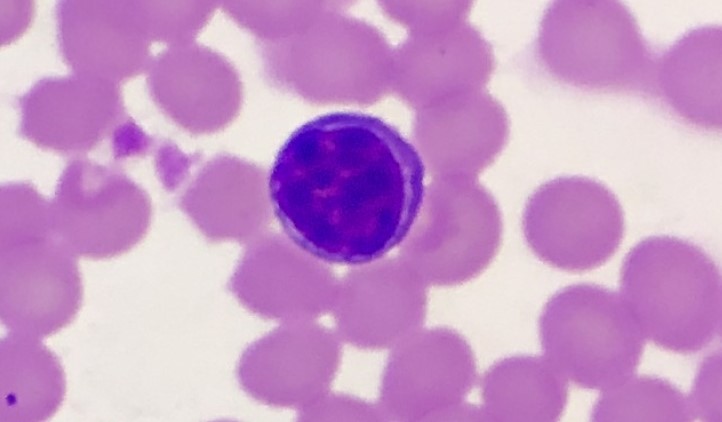
White blood cell type: Lymphocyte